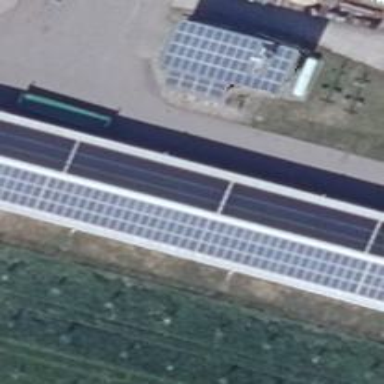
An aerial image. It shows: Small solar photovoltaic panel generator is producing electricity.